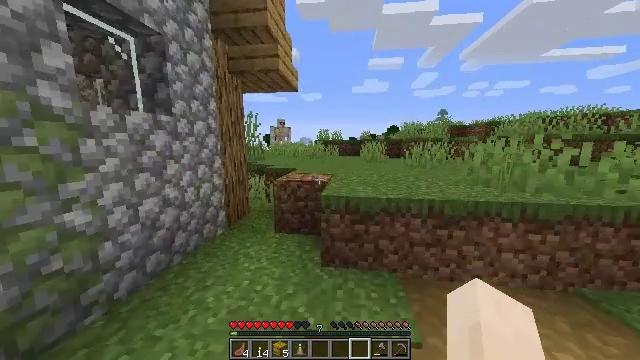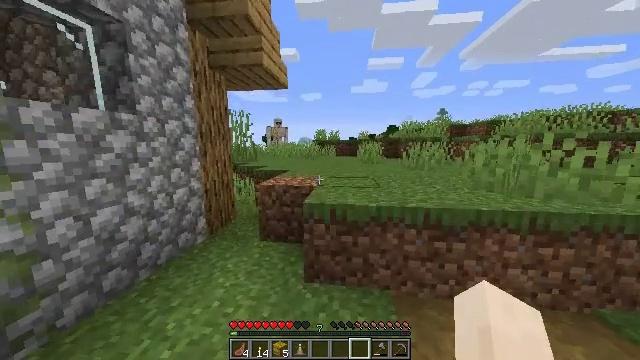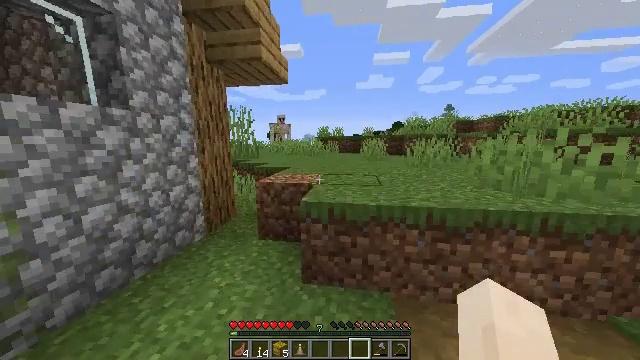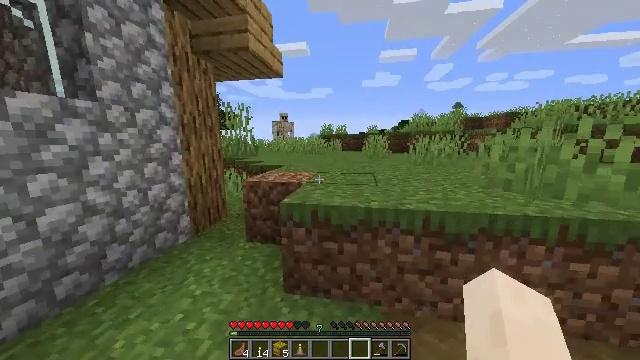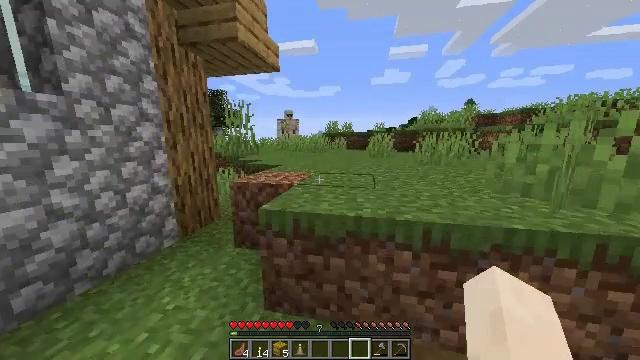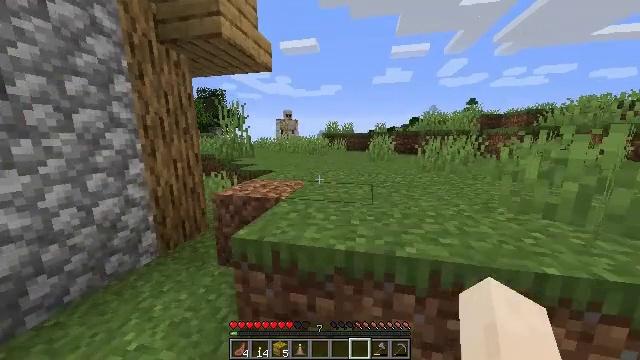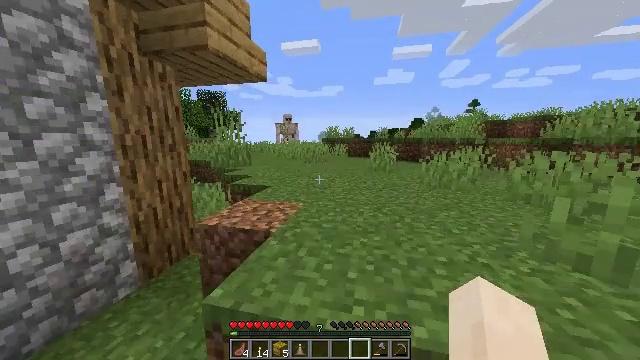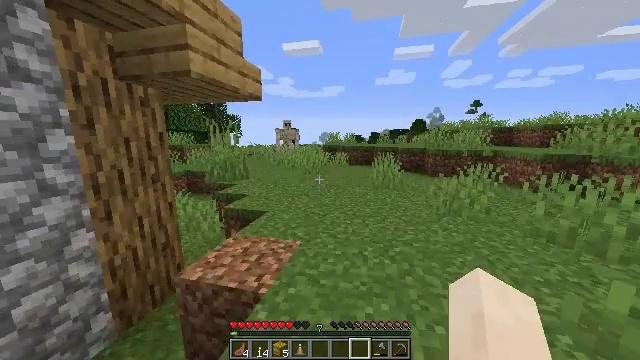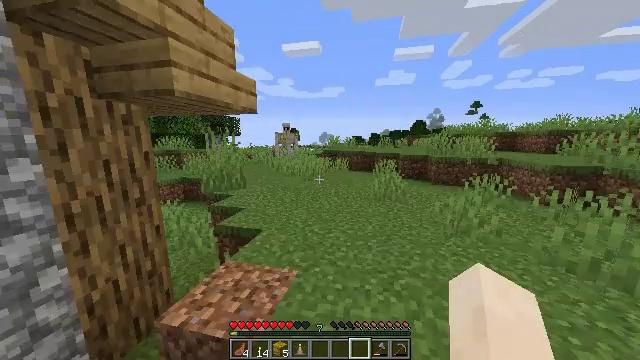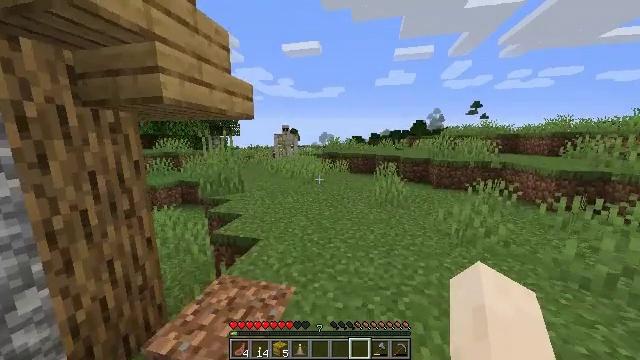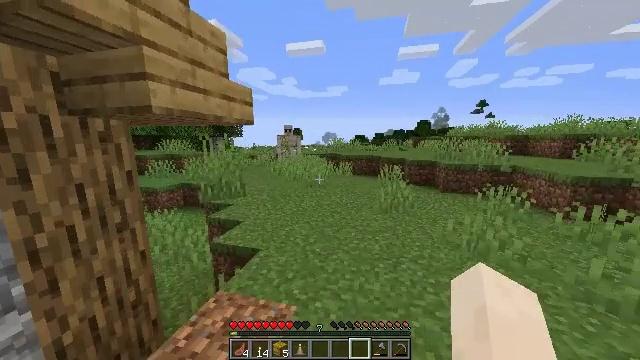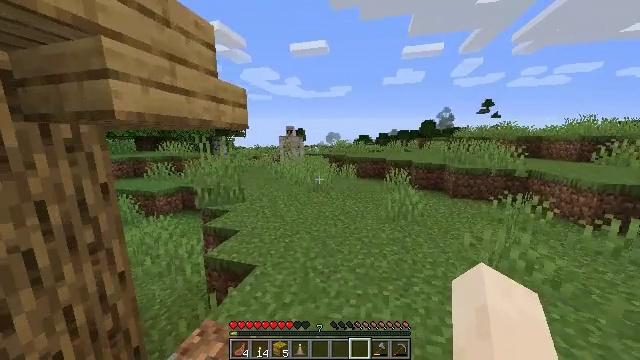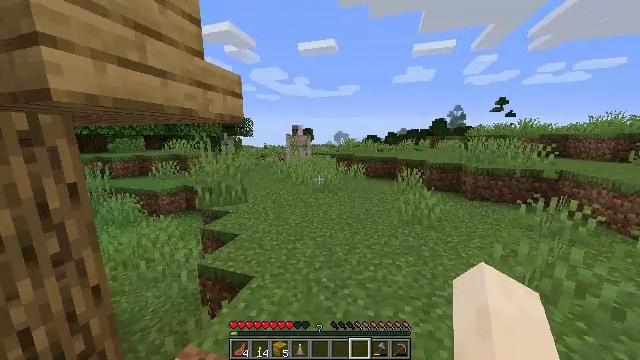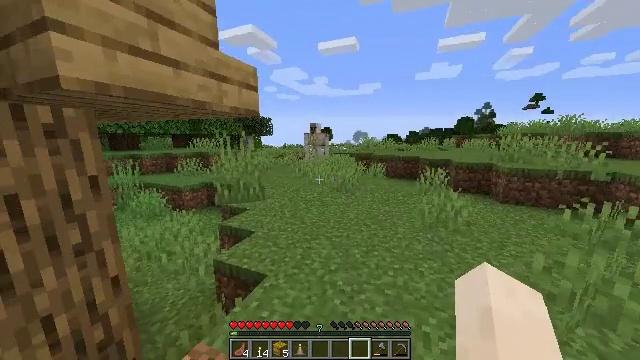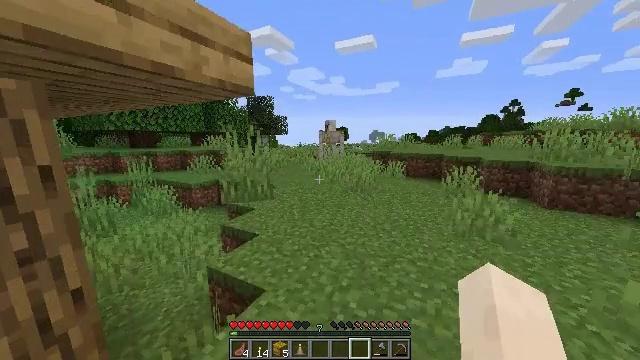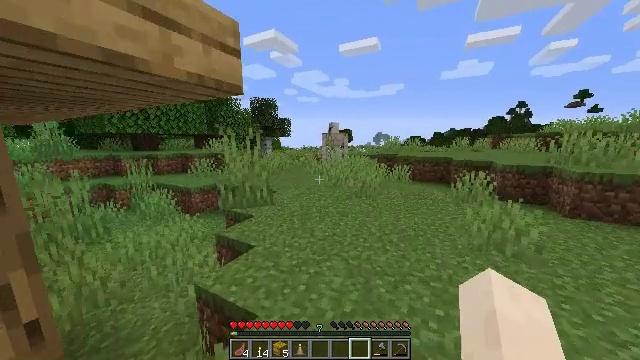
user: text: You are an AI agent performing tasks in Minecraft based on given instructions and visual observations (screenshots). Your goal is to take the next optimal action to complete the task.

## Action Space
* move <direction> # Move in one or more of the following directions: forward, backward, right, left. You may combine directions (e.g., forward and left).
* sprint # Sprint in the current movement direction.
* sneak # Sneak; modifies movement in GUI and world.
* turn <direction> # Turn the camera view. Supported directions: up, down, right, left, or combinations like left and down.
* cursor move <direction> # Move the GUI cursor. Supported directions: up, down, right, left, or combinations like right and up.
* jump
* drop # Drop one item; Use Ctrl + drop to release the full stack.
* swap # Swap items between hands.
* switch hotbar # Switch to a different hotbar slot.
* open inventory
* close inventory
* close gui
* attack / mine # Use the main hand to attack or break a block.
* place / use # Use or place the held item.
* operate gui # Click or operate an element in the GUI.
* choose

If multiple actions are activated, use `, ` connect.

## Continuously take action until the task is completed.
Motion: motion action
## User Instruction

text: Interact with the crafting table and make a dark oak pressure plate.
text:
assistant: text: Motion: move forward and move right, sprint
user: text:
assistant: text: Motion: move forward and move right, sprint, turn left
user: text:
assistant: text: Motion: move forward and move right, sprint, turn left
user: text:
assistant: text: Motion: move forward, sprint, turn left
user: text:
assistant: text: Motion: move forward, sprint
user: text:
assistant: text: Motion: move forward, sprint, jump
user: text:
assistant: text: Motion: move forward, sprint, jump
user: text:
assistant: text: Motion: move forward, sprint, jump
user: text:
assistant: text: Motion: move forward, sprint, jump
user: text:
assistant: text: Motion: move forward, sprint, jump
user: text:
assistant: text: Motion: move forward, sprint, jump
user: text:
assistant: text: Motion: move forward, sprint, turn left, jump
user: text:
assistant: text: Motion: move forward, sprint, turn left, jump
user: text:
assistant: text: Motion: move forward, sprint, turn left, jump
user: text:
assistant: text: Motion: move forward, sprint, turn left, jump
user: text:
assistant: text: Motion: move forward, sprint, jump
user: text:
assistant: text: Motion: move forward, sprint, jump
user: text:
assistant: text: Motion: move forward, sprint, jump
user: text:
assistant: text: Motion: move forward, sprint, jump
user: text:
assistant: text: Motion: move forward, sprint, jump
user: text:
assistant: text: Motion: move forward, sprint, turn left, jump
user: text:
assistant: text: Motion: move forward, sprint, turn left and up, jump
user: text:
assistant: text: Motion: move forward, sprint, jump
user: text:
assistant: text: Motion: move forward, sprint, jump
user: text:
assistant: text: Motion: move forward, sprint, jump
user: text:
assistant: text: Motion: move forward, sprint, jump
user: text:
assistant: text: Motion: move forward, sprint, jump
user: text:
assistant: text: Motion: move forward, sprint, jump
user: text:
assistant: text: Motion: move forward, sprint, jump
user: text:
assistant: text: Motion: move forward, sprint, jump